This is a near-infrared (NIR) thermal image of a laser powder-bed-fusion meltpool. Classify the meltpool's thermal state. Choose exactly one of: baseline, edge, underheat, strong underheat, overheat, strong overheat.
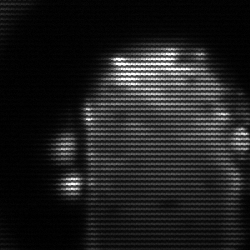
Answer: baseline